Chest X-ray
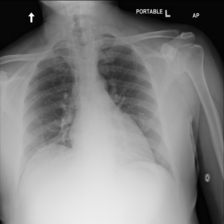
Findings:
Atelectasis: negative
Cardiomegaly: negative
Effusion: negative
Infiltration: negative
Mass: negative
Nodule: negative
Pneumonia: negative
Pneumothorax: negative
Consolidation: negative
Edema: negative
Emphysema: negative
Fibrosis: negative
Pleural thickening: negative
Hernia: negative